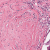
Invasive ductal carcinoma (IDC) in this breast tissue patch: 1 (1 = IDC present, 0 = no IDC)